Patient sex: F
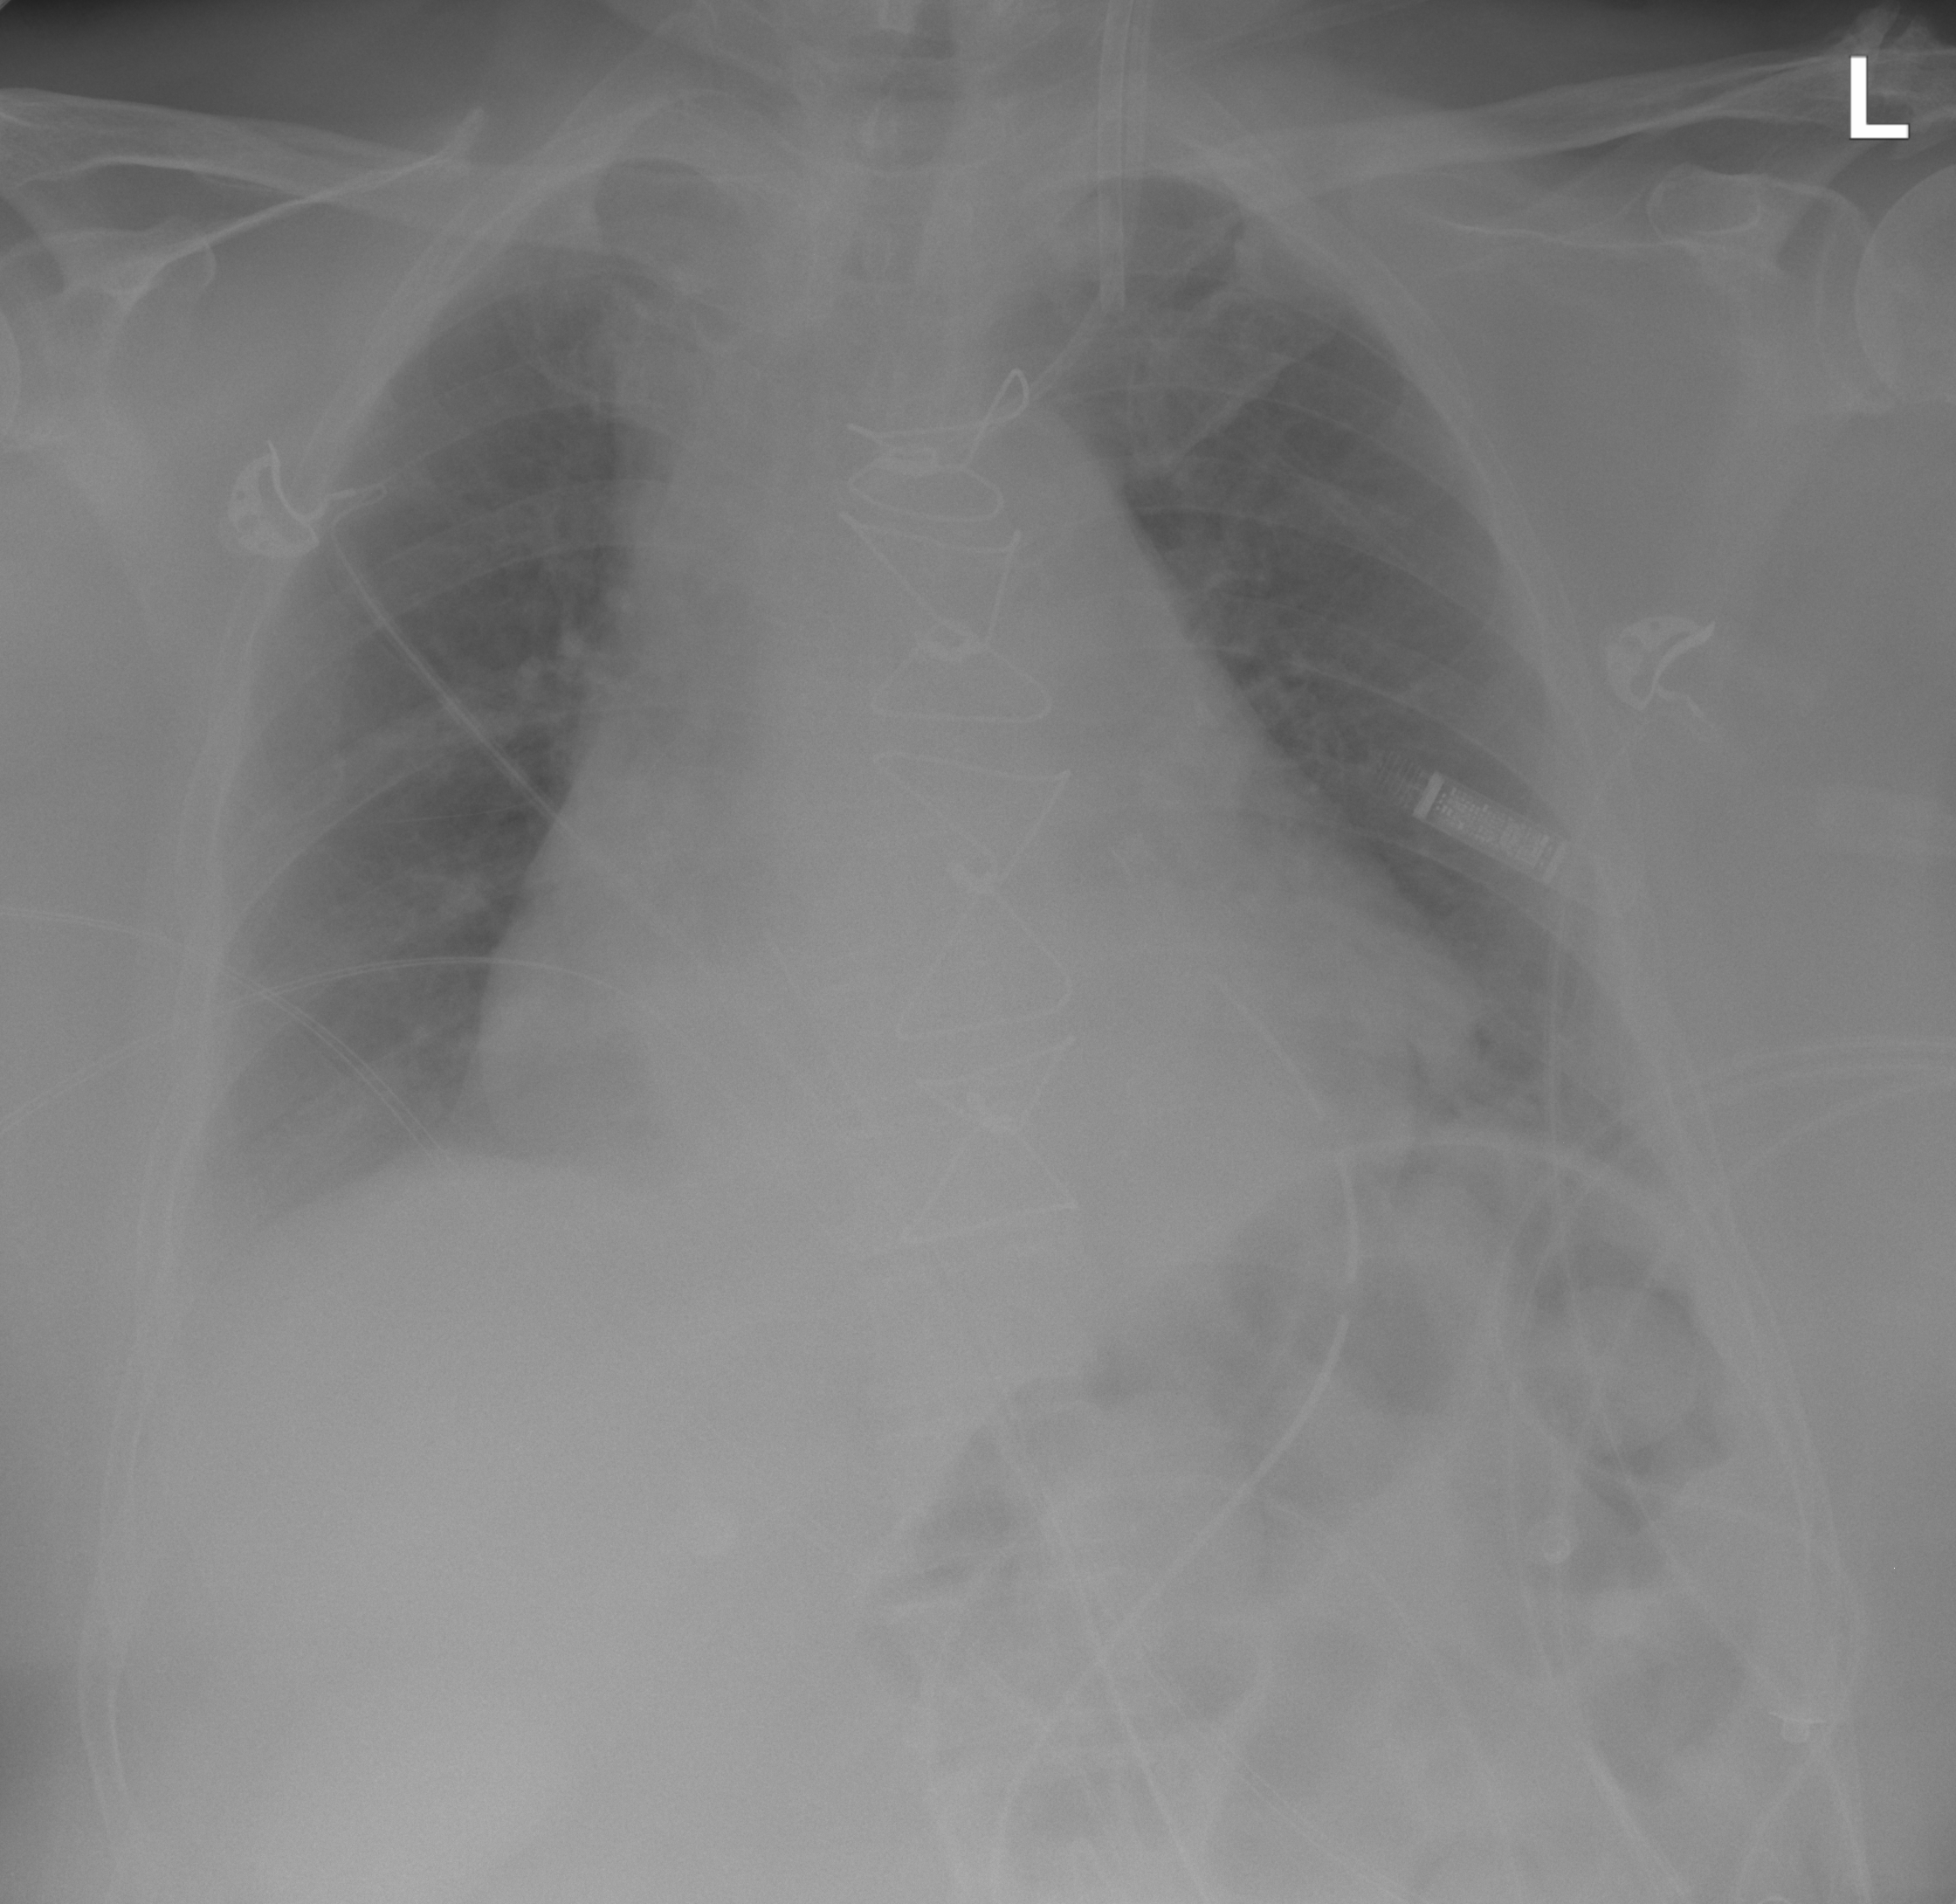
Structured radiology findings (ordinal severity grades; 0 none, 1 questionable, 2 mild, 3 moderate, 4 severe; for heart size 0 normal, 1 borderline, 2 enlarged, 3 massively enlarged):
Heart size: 0
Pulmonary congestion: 0
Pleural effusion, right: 0
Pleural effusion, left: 0
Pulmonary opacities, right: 0
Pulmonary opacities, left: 0
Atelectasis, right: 0
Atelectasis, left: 0